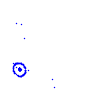
Particle: proton